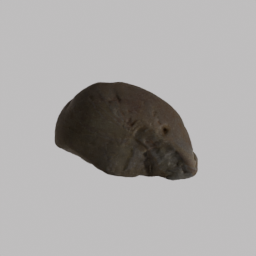
Label: nature